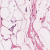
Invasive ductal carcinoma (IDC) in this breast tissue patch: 0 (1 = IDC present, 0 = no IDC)